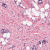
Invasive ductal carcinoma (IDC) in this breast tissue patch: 1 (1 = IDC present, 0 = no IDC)